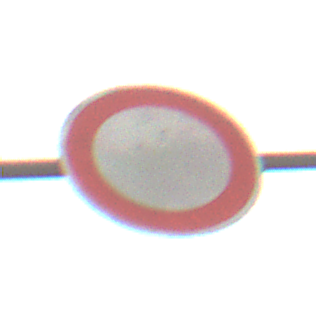
Verkehrszeichen: VerbotFahrzeugeAllerArt
Umgebung: Outdoor, Nature
Tageszeit: MorningAfternoon
Wetter: Overcast
Licht: Natural
Jahreszeit: NotSpecified
Kontrast: LowContrast